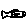
Label: fish